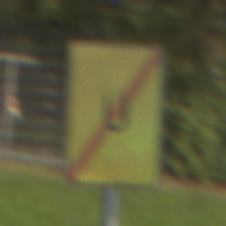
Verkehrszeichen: EndeUmleitung
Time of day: MorningAfternoon
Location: Outdoor (Nature)
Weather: PartlyCloudy
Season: NotSpecified
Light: Natural